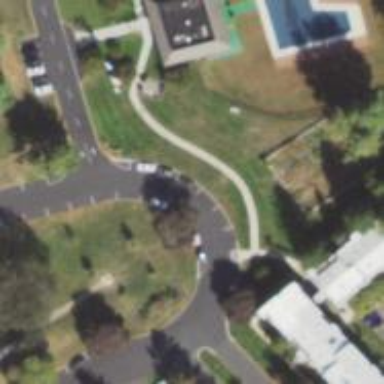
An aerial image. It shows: Unmarked crossing on footway.